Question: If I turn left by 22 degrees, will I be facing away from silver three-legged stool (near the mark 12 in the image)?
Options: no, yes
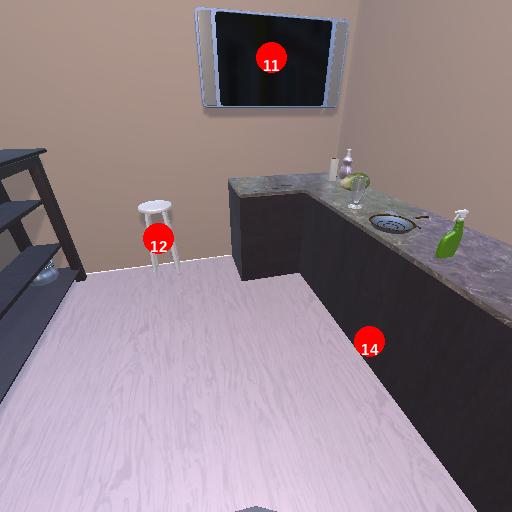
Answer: no